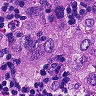
Metastatic tissue present: yes